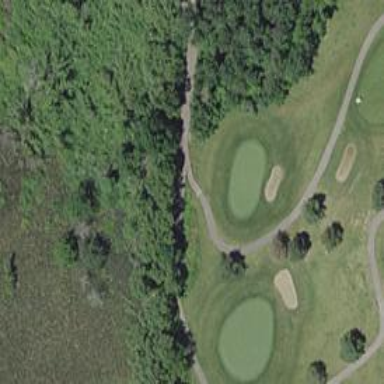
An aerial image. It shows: View of golf hole.